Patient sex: M
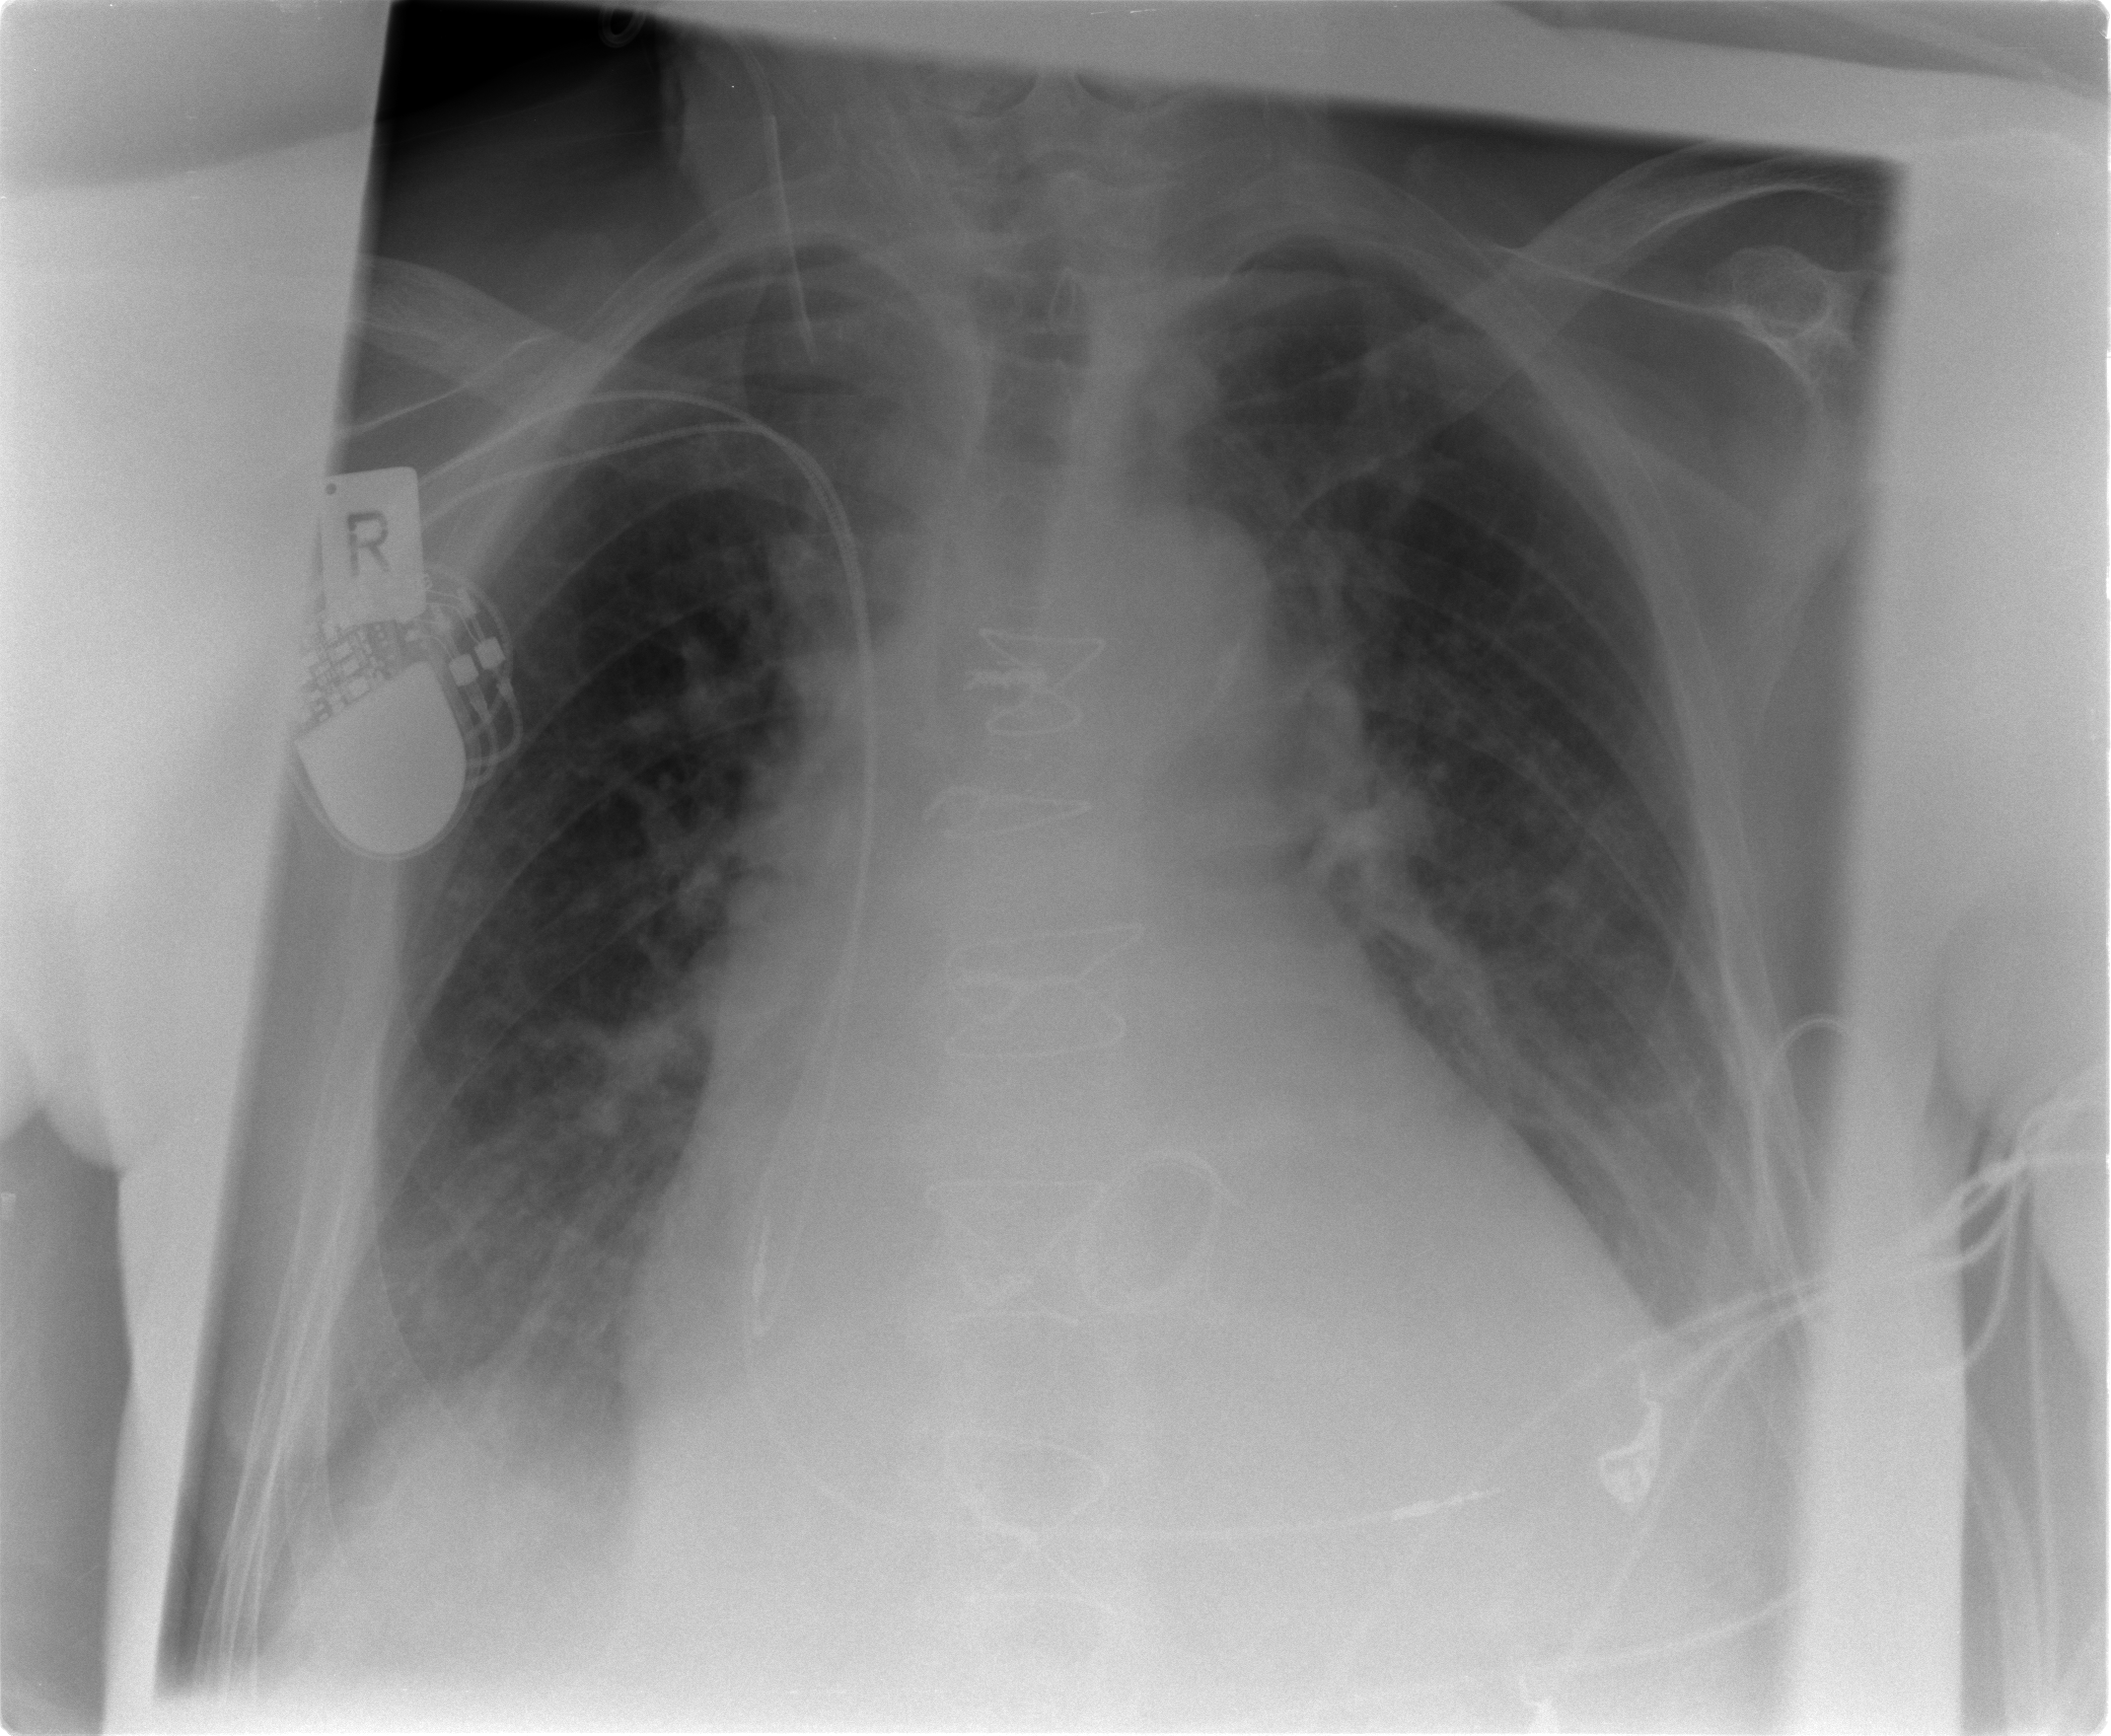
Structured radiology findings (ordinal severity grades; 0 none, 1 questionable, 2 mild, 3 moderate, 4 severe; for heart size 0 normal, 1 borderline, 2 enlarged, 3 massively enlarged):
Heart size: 2
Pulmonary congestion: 3
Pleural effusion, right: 2
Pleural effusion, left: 2
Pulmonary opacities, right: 2
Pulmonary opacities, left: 2
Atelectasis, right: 2
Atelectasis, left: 3